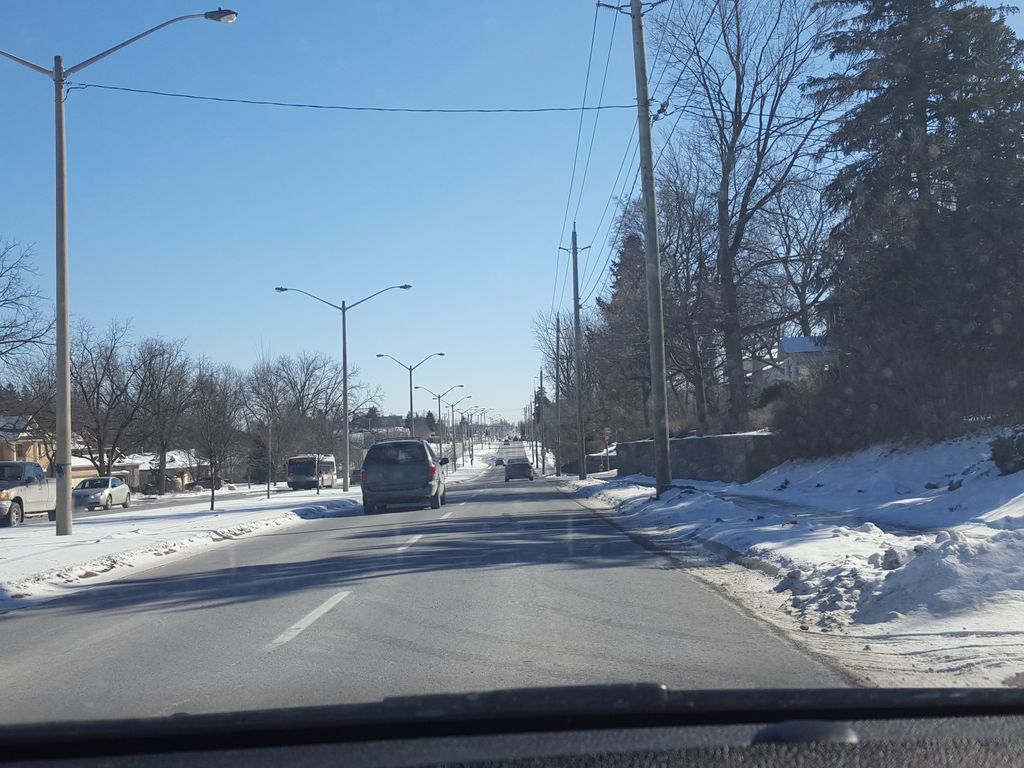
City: kitchener-waterloo